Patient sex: M
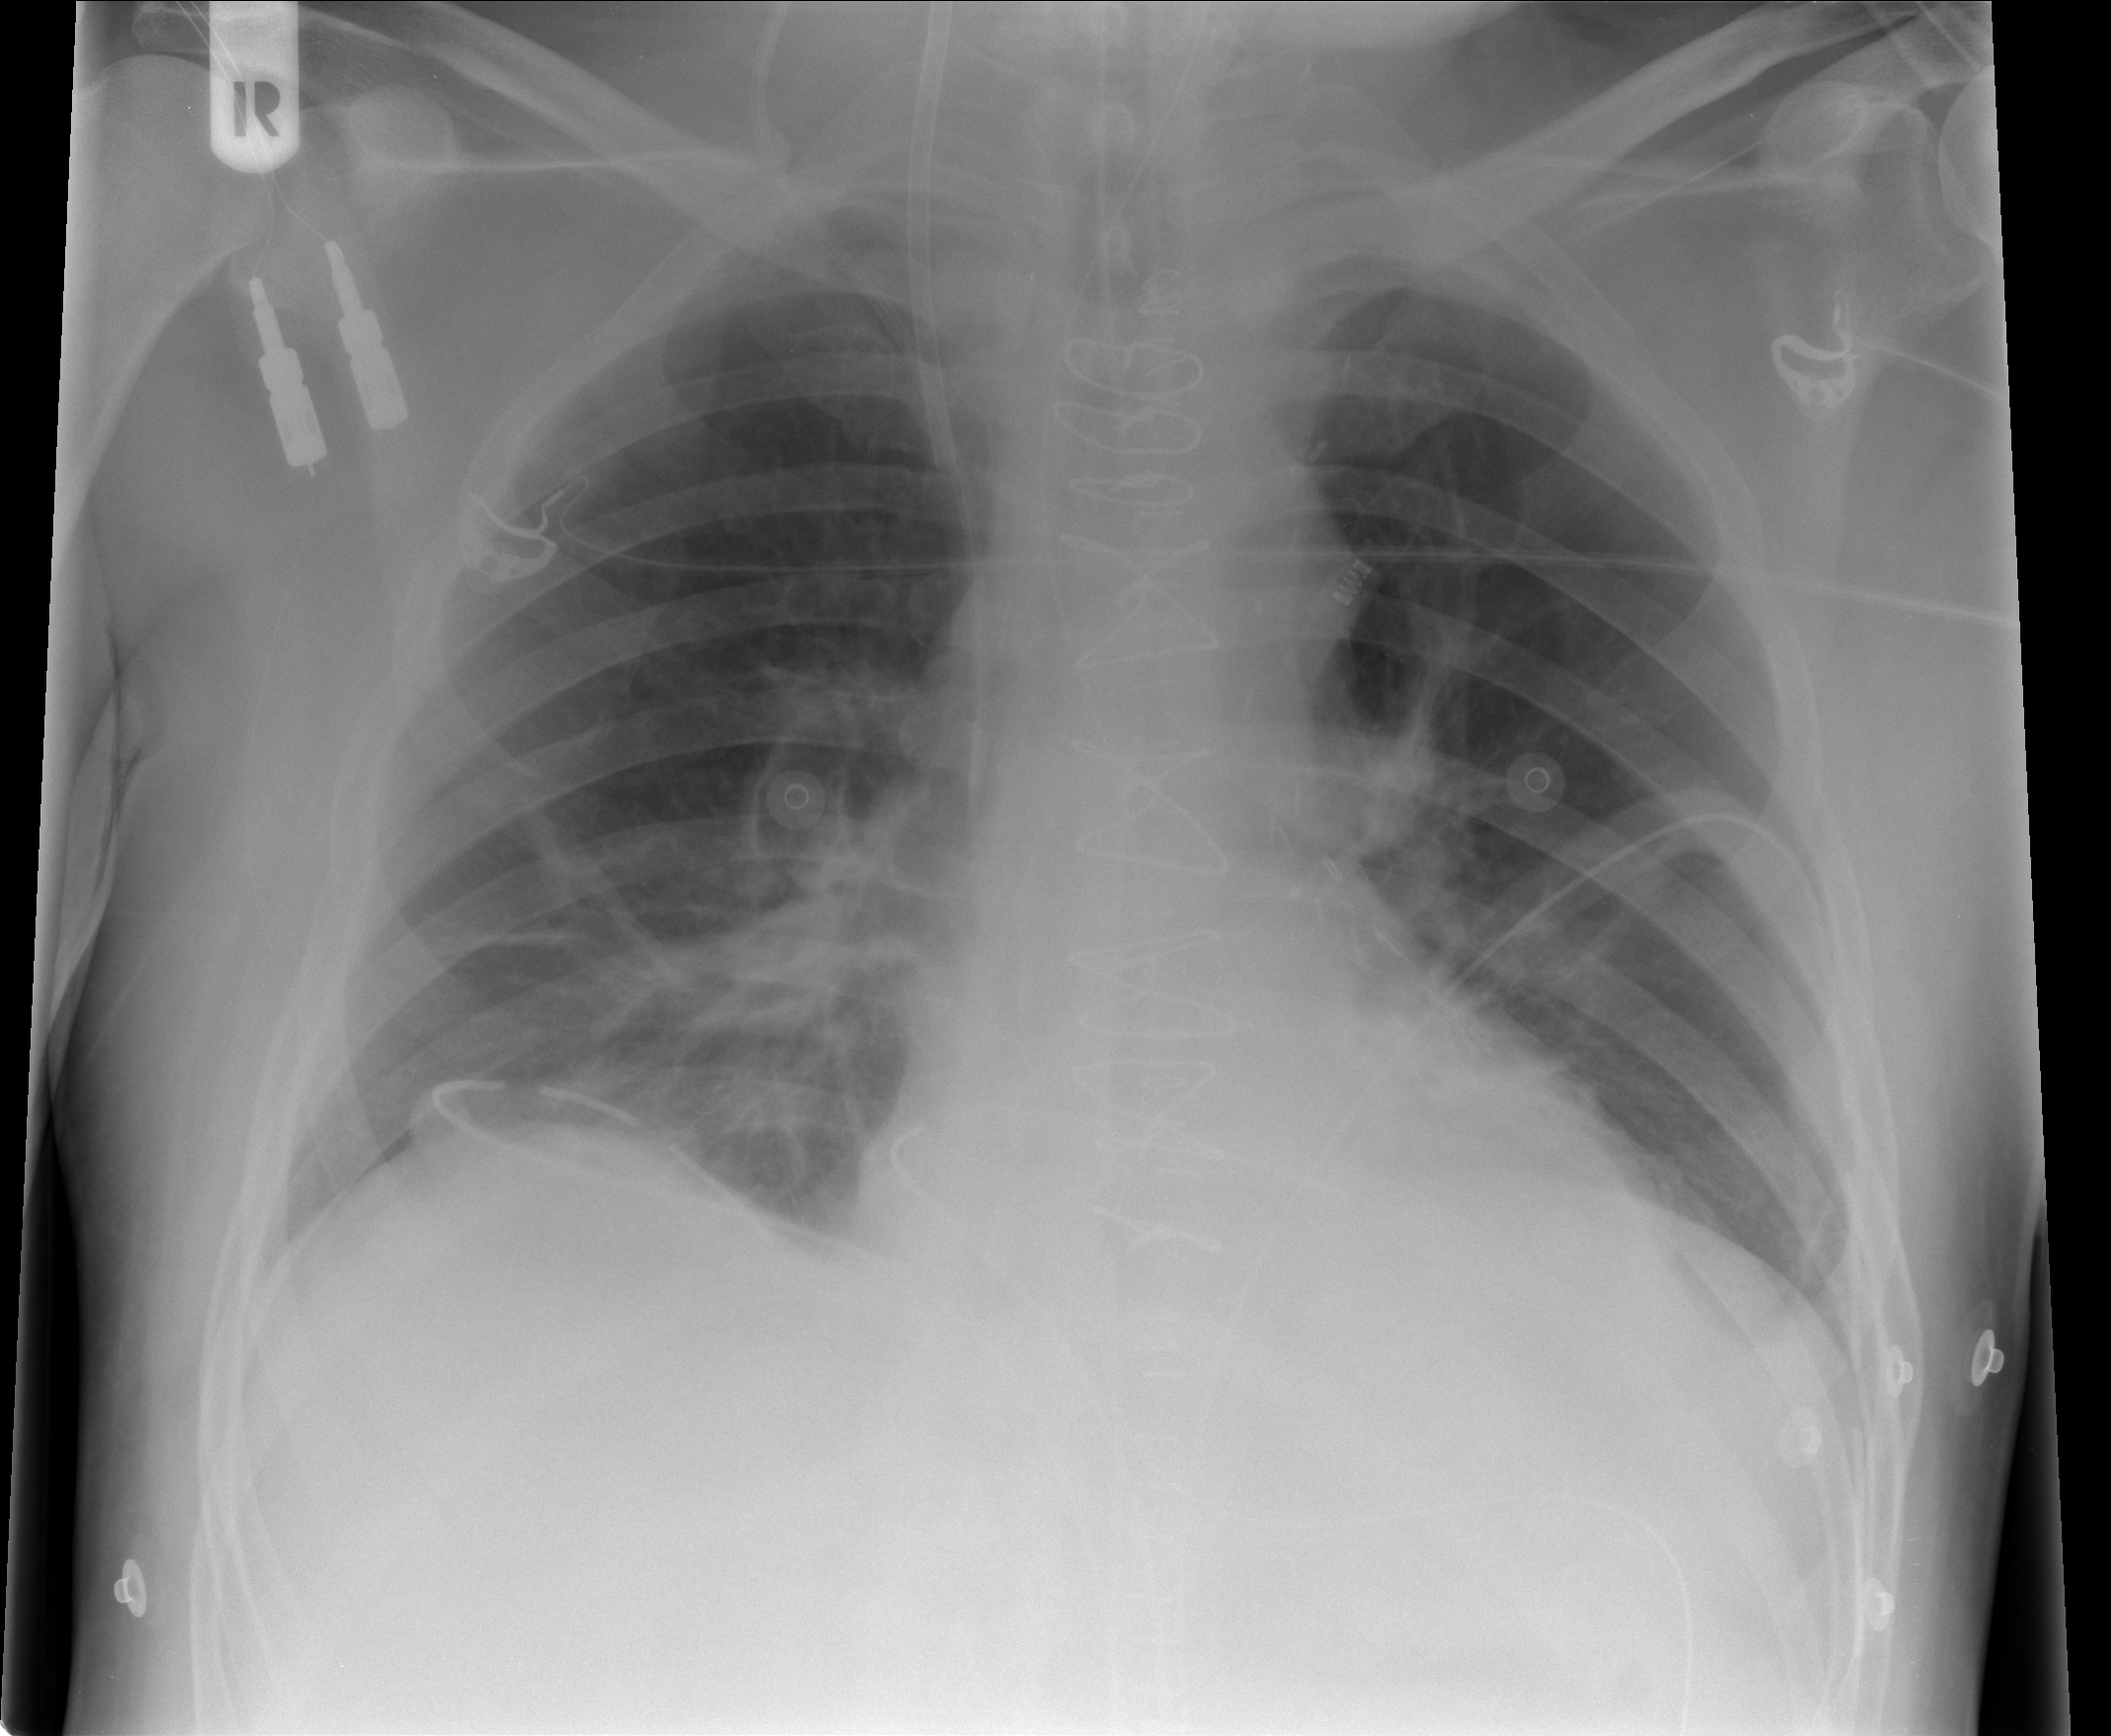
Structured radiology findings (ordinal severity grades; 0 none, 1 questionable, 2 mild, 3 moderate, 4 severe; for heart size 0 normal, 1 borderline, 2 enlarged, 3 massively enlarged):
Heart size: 0
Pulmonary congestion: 0
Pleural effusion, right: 0
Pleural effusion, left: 0
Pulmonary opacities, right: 0
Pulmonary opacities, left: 0
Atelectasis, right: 2
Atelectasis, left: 0